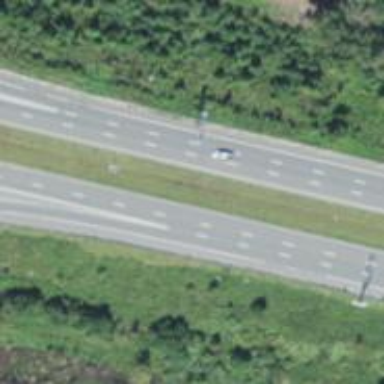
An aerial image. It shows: View of motorway.